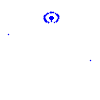
Particle: pion